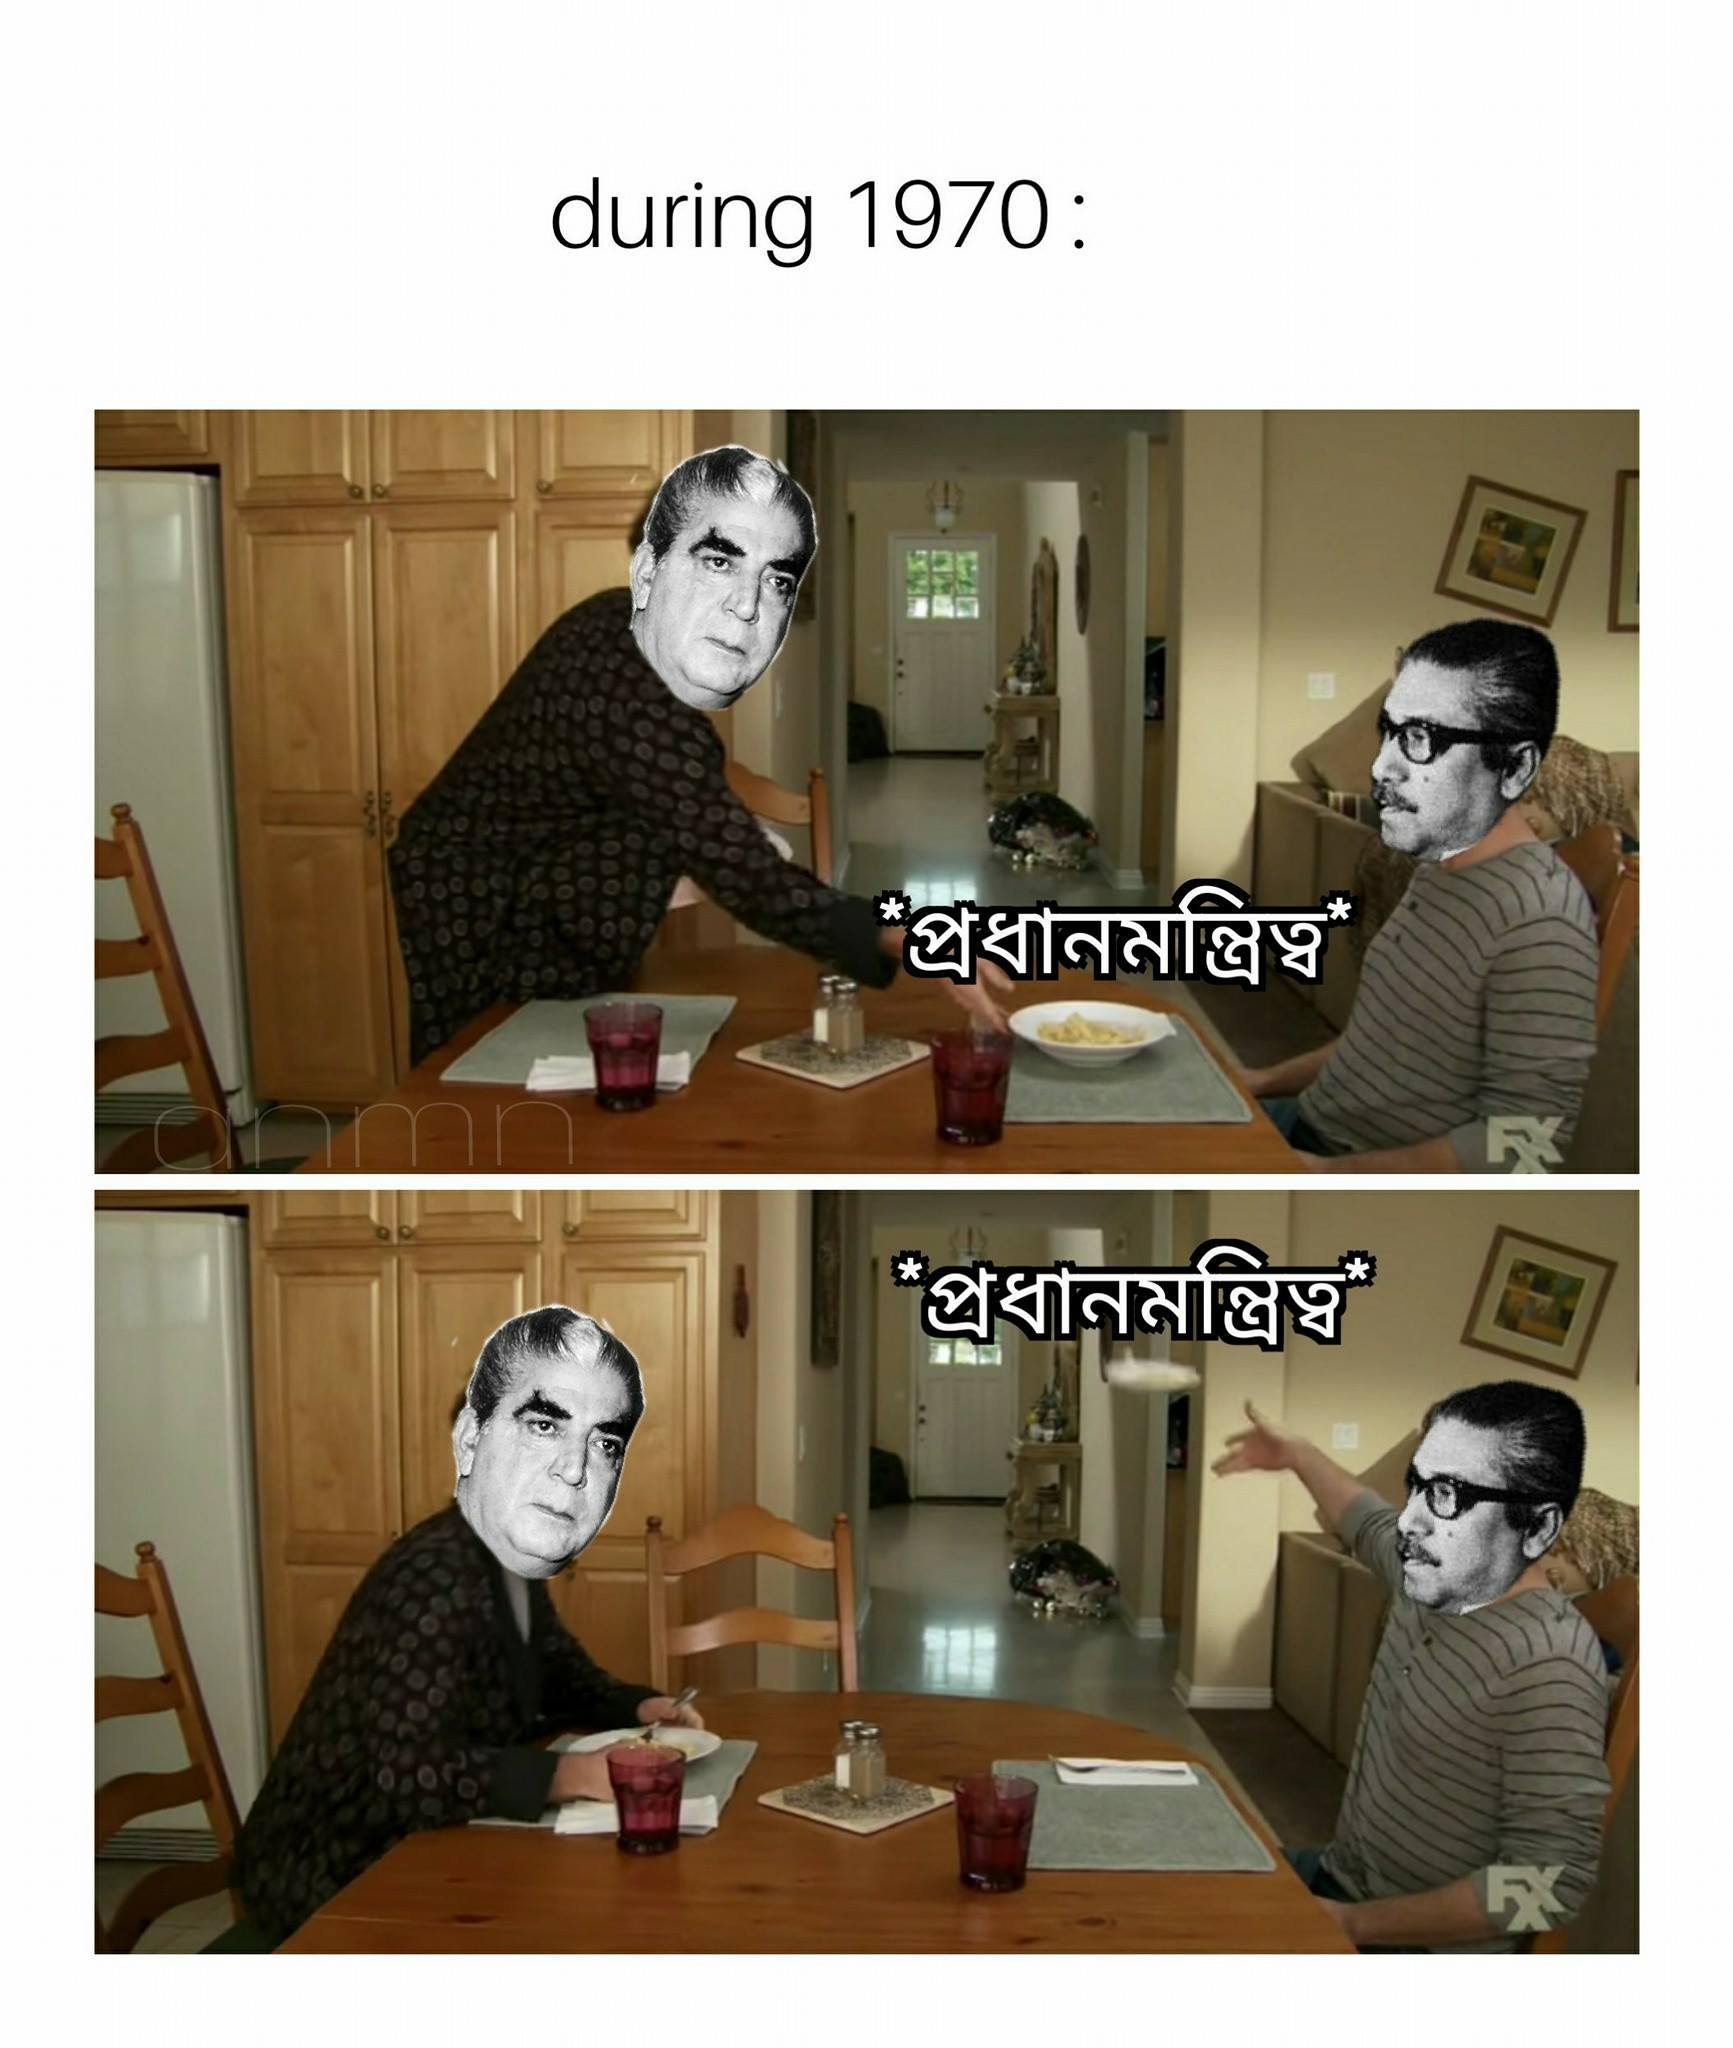
Caption: during 1970:   *প্রধানমন্ত্রীত্ব        *প্রধানমন্ত্রীত্ব
Label: non-hate